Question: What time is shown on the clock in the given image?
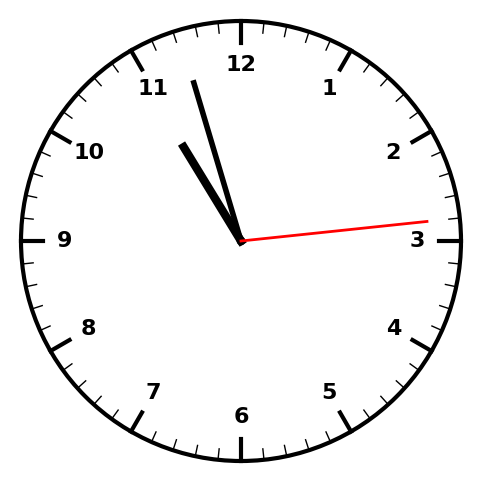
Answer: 10:57:14